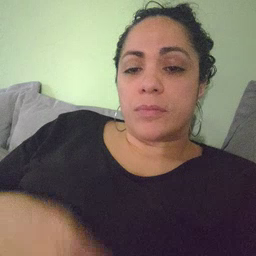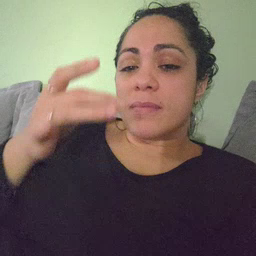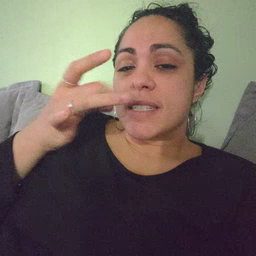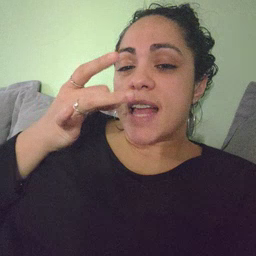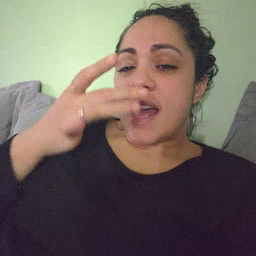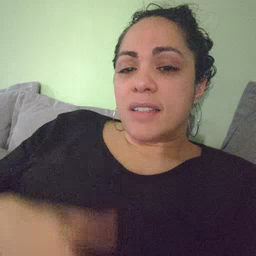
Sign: snack